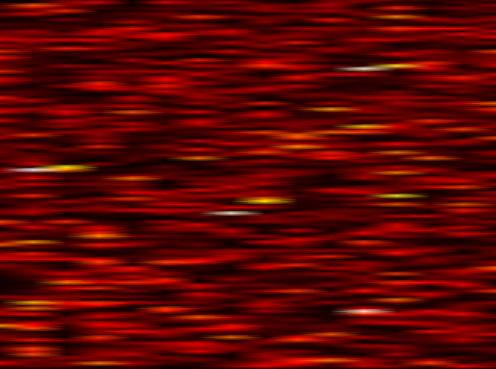
Label: UFMC